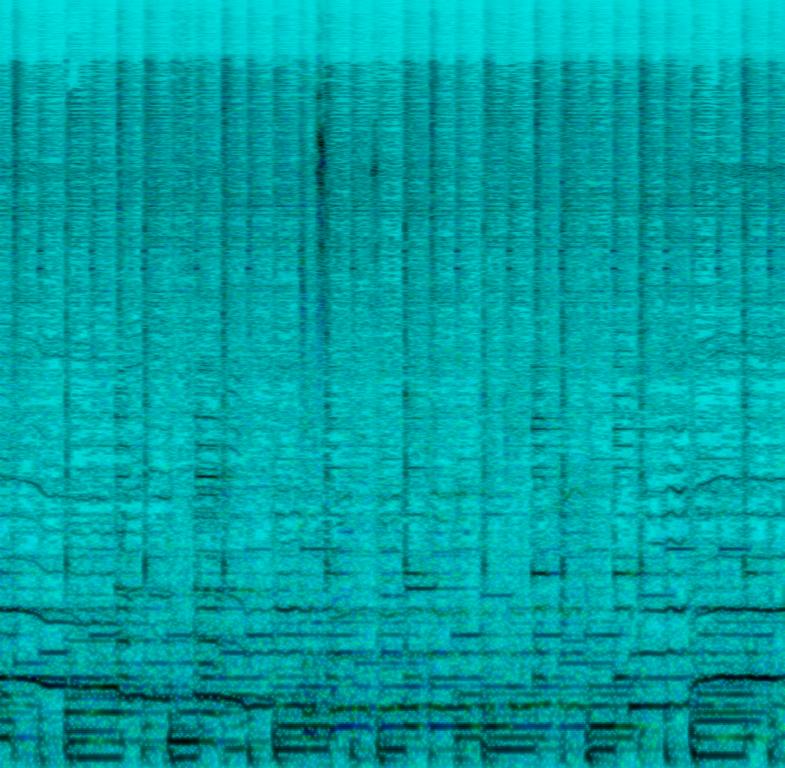
The low quality recording features a bossa nova cover of a rock song and it consists of soft female vocals, alongside wide harmonizing vocals, singing over shimmering cymbals, snappy rimshots, funky electric guitar chords, smooth bass and mellow synth keys melody. It sounds jazzy and easygoing, like something you would hear as a live performance in a high end restaurant or jazz club.